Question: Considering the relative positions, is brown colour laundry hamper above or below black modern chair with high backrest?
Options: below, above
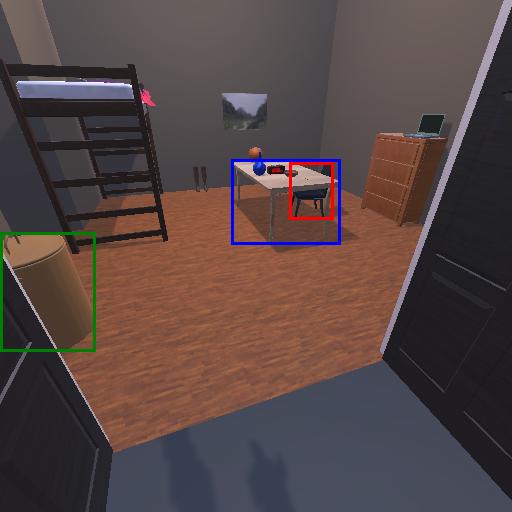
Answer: below